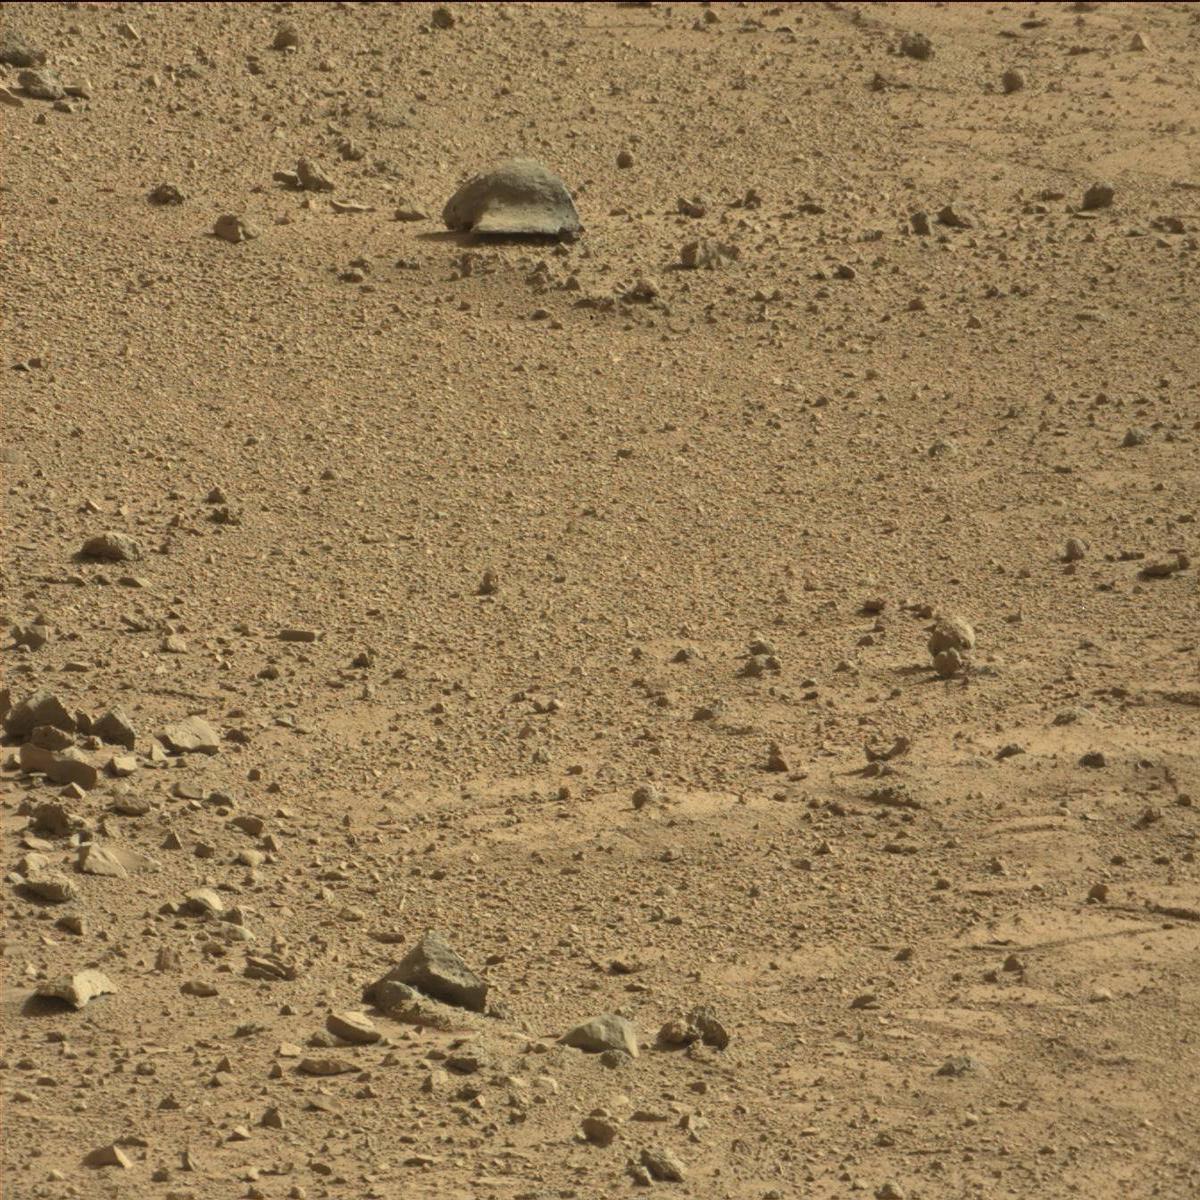
Terrain classes present: Bedrock, Rock, Sand / Soil